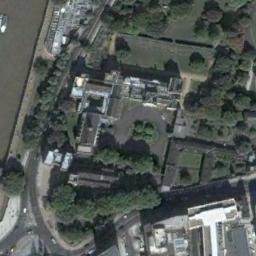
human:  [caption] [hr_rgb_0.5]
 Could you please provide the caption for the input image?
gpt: The dark gray palace has some palaces and lots of trees .

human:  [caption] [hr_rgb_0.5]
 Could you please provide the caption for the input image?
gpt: The palace is on the grass surrounded by trees .

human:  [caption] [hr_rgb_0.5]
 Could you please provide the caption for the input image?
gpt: Some trees are beside the palace .

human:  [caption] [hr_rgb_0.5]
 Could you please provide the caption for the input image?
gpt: The palace is surrounded by trees .

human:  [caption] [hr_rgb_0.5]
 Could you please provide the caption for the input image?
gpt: There are many green trees beside the palace with black roofs .